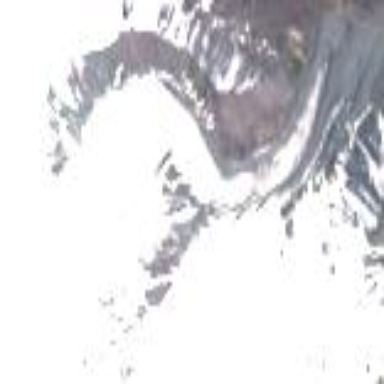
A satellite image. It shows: Stunning view of glacier.